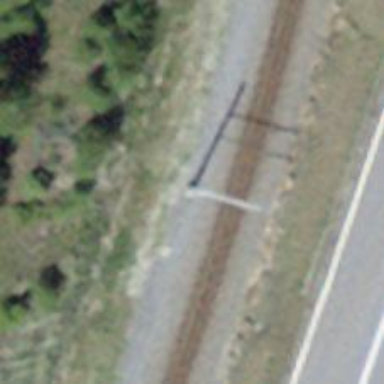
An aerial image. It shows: Catenary mast for power lines.